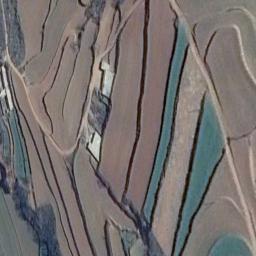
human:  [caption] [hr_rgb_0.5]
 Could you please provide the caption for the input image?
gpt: There are several houses in a large layer of brown and green mixed terraces .

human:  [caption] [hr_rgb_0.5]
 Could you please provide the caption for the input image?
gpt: Many green plants are on the terrace .

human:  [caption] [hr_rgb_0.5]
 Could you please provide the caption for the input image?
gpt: There are bare and green terrace .

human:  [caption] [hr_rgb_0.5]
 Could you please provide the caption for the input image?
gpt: There is a winding path through the green terraces .

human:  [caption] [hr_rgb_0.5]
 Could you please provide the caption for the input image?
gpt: There are many brown terraces and some green ones .